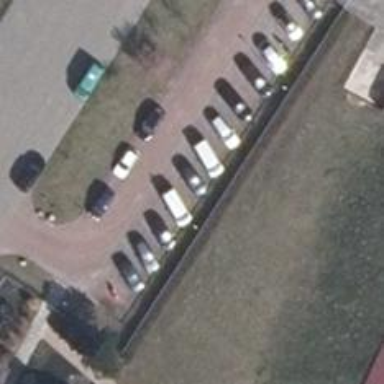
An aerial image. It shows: Parking aisle designated as service road.